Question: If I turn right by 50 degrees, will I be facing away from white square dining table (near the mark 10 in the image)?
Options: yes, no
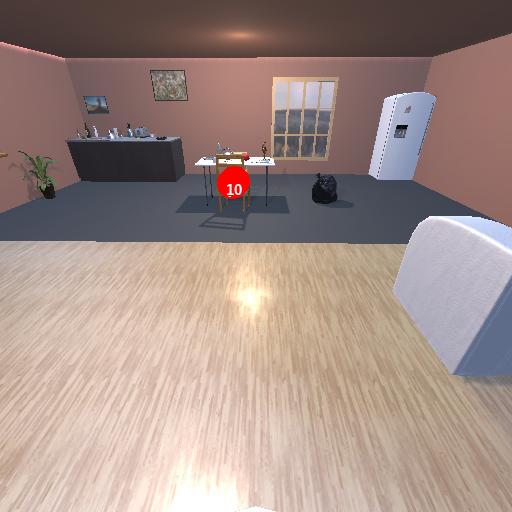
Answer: yes